Current action and preconditions to check: trajectory_clear

Your task: For each precondition in the list above, predict whether it will hold at this action.

Consider the current scene as observed from the mobile robot's camera, and analyze the predicted future states of all dynamic agents (e.g., people, animals, vehicles, or any moving entities) within the NEXT SECOND.

IMPORTANT: Only answer "very likely" if you are absolutely certain—based on strong, clear evidence—that a dynamic agent will violate the precondition in the predicted future state. Do NOT answer "very likely" for unlikely, ambiguous, or low-probability risks.

Ask yourself for each precondition: Is there a high probability, with clear and convincing evidence, that the predicted future states of any dynamic agent will interfere with the predicted future state of the currently executing action within the NEXT SECOND, causing that precondition to fail?

Assess the risk level based on these predictions. Use "likely" or "very likely" if motions create a clear risk of interference.

Use "neutral" or "improbable" if agents are nearby but their predicted paths are clearly diverging or non-conflicting.

Failure Risk Categories: "very improbable", "improbable", "neutral", "likely", "very likely"

Answer Format: Output ONLY the probability_of_failure value from these categories: "very improbable", "improbable", "neutral", "likely", "very likely"

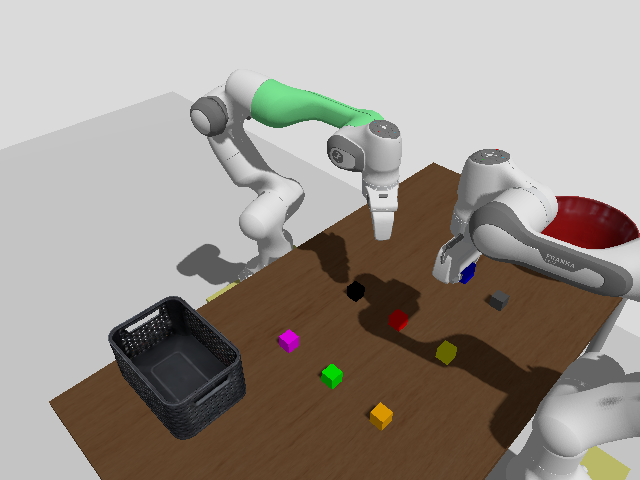

Answer: improbable